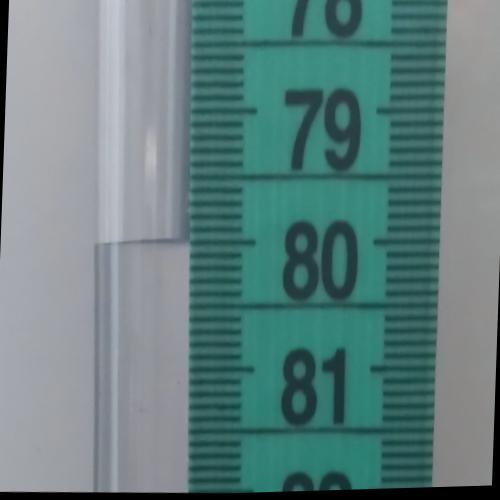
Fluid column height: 80.0 cm